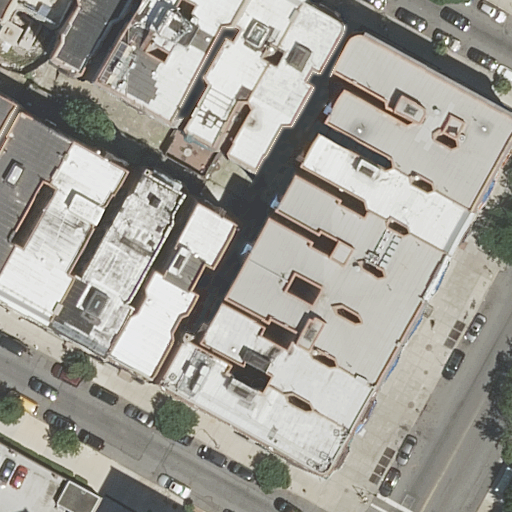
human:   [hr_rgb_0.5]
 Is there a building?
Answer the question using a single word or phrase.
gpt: yes

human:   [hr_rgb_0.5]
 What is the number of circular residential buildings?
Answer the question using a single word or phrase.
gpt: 0

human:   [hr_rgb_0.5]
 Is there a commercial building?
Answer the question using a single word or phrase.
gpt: no

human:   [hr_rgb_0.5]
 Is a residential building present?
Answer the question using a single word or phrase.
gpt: yes

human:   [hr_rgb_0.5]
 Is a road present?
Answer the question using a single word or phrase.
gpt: yes

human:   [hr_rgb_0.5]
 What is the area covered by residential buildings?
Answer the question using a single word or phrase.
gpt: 5689m2

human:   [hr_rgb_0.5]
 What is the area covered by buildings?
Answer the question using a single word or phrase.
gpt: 5689m2

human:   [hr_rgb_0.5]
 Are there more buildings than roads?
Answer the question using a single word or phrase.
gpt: yes

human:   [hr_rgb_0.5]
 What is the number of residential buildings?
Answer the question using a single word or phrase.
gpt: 19

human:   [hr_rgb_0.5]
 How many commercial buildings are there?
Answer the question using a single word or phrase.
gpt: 0

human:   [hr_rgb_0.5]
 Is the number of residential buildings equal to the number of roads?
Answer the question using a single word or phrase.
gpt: no

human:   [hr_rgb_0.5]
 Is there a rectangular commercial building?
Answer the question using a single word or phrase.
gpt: no

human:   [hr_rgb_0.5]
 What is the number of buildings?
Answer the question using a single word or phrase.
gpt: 19

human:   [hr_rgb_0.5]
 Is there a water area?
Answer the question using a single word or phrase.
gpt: no

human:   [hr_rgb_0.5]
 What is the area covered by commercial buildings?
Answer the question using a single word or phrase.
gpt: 0m2

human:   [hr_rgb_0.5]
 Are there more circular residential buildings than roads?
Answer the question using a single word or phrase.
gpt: no

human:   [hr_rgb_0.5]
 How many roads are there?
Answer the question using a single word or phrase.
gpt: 3

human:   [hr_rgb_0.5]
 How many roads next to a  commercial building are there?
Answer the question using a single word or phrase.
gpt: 0

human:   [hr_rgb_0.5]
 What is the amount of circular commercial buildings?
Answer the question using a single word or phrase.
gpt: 0

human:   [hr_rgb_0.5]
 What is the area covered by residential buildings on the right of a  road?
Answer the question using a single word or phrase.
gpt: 3027m2

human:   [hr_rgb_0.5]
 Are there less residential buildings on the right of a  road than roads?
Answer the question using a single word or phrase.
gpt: no

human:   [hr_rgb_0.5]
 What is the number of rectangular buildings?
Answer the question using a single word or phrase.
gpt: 6

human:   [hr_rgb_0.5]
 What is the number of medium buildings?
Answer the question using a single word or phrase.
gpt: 14

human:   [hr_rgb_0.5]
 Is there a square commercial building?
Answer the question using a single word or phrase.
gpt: no

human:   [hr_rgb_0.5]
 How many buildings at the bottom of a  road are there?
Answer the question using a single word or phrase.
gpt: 14

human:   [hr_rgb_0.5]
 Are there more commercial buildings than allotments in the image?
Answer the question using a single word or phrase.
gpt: no

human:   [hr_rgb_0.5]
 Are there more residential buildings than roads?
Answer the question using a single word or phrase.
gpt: yes

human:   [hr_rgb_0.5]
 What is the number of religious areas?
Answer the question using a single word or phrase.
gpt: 0

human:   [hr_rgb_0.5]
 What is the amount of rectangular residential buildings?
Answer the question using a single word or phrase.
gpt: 6

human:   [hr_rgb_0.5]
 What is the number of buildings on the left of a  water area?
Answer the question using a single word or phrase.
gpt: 0

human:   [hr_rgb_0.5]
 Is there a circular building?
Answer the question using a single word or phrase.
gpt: no

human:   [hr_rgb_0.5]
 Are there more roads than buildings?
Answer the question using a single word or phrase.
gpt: no

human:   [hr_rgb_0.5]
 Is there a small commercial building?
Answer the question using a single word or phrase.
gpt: no

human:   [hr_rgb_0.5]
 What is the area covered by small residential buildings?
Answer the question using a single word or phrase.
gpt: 34m2

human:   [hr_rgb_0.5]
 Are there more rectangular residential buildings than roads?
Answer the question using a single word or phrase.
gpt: yes

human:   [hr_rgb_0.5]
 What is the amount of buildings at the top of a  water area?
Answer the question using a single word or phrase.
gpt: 0

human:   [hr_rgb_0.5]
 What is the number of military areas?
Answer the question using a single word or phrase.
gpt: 0

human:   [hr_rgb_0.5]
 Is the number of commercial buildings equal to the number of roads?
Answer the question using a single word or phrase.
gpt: no

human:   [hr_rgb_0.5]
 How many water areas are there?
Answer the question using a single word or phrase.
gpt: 0

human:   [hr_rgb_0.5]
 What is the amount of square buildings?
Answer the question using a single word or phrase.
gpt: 0

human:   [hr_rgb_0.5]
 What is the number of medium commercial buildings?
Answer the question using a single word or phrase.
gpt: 0

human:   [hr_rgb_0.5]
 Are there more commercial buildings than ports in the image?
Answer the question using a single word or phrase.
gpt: no

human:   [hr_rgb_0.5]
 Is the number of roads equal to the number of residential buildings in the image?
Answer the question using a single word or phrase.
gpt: no

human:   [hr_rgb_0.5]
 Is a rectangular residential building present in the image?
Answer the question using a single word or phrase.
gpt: yes

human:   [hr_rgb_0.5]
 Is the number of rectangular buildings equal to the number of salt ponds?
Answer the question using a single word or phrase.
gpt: no

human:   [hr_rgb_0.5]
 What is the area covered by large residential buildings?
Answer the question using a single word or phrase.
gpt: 1596m2

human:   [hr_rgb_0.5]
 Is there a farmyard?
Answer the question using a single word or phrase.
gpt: no

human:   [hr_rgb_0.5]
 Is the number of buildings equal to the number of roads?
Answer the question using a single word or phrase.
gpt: no

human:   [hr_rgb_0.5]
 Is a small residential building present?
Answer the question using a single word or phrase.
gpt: yes

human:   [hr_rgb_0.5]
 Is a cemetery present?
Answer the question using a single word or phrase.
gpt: no

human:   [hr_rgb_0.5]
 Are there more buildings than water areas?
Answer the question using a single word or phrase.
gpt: yes

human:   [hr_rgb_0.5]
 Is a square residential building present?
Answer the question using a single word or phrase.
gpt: no

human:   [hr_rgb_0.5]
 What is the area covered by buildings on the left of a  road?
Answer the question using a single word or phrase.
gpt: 4739m2

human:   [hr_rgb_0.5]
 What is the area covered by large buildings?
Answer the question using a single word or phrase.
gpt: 1596m2

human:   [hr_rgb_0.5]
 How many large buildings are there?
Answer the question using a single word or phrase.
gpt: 2

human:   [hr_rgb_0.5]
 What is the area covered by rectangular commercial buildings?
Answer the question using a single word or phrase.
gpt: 0m2

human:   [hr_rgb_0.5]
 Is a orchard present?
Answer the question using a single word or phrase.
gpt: no

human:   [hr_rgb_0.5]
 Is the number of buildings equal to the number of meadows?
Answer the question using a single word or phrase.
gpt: no

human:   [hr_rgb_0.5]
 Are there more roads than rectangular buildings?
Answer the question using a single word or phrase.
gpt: no

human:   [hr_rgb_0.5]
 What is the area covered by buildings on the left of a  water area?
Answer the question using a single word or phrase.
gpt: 0m2

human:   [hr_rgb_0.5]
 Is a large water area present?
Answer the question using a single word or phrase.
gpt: no

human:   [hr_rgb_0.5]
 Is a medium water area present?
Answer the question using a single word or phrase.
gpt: no

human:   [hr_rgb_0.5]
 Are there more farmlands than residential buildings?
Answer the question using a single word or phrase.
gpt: no

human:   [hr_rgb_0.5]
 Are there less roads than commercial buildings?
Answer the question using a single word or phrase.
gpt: no